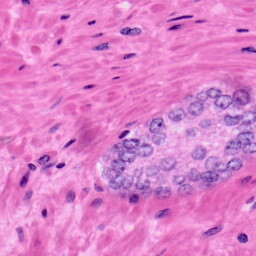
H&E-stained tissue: Prostate